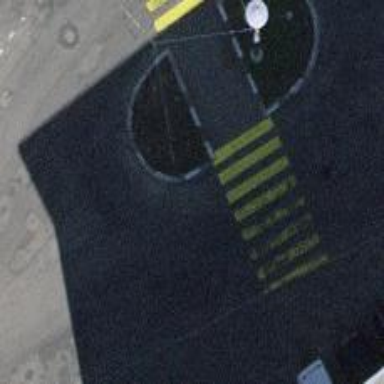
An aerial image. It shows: Mini roundabout on the road.